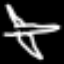
Label: airplane